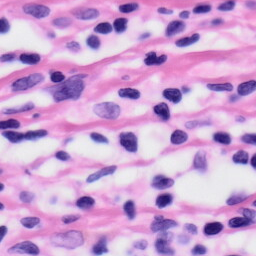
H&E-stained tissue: Skin